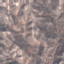
Land use / land cover class: HerbaceousVegetation